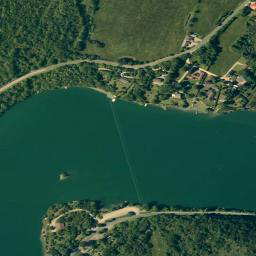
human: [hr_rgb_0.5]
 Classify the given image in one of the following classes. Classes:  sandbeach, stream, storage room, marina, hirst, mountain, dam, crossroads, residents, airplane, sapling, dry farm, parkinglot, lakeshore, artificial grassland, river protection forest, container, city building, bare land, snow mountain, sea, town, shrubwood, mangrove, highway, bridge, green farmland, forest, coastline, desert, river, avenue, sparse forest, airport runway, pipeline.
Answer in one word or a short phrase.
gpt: river